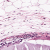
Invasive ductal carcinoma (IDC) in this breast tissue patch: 0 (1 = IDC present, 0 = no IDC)